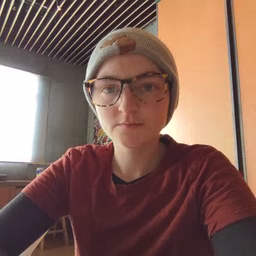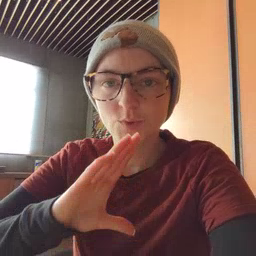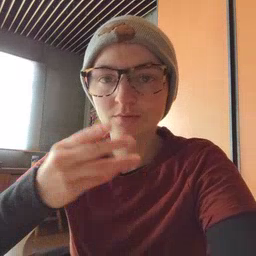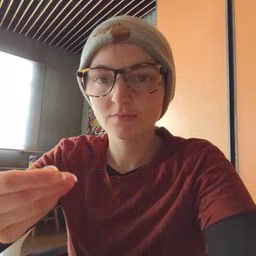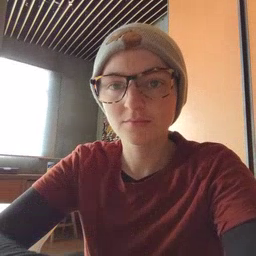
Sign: story